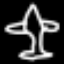
Label: airplane